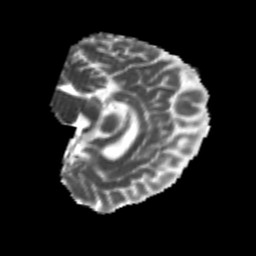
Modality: MD
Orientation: sagittal
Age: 24
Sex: female
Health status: healthy
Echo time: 0.074 s